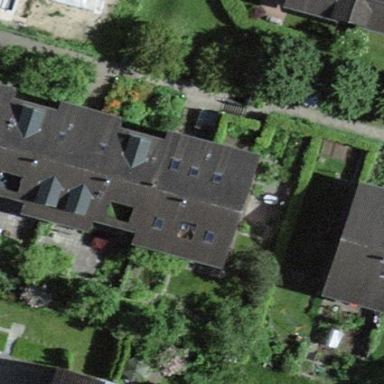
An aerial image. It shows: House with solar-colored roof.